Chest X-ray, AP view. Patient: 33 years old, sex F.
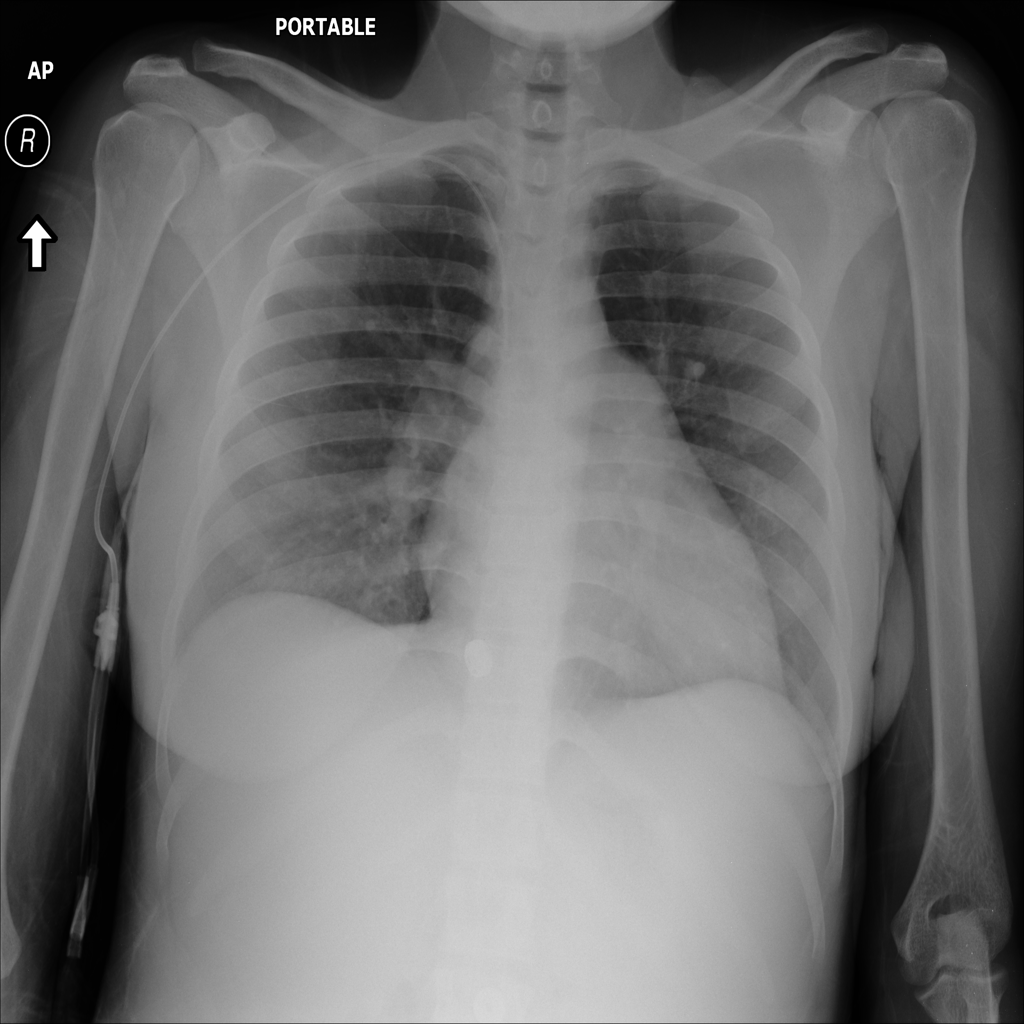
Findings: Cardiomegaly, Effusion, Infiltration